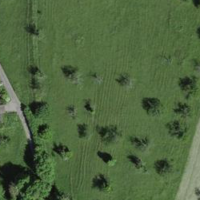
EUNIS habitat code: 25
Species observed at this site:
Sciurus vulgaris